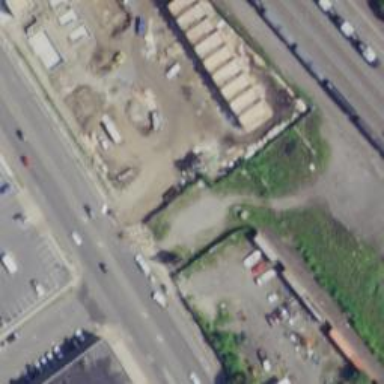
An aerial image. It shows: Alley classified as service road.